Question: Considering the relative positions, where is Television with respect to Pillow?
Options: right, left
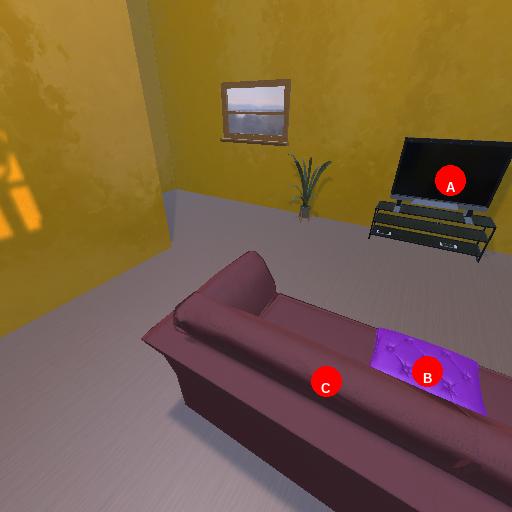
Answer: right